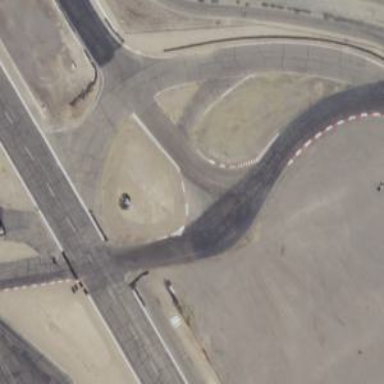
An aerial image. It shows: Raceway for motor sports.